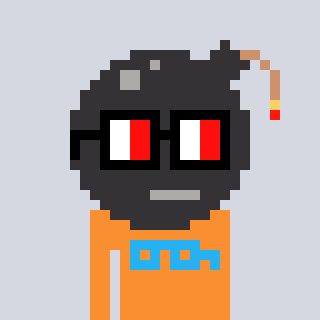
a pixel art character with square glasses with black frames and red eyes, a bomb-shaped head and a orange-colored body on a cool background